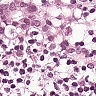
Metastatic tissue present: yes